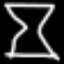
Label: hourglass